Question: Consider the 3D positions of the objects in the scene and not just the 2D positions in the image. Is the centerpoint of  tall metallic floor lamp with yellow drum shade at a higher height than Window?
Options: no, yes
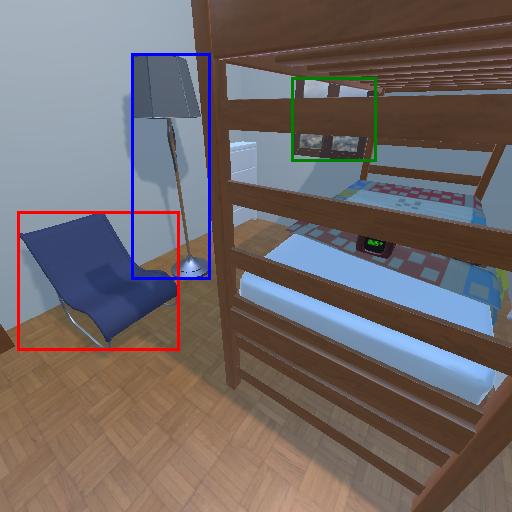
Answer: no